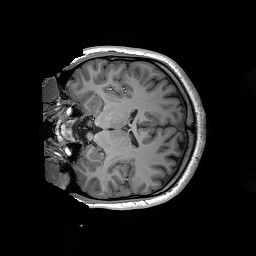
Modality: T1w
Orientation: coronal
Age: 20
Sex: female
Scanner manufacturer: siemens
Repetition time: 2.2 s
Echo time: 0.00244 s